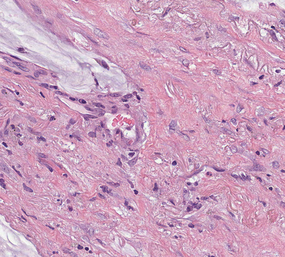
Tumor epithelial tissue: no
Tumor-associated stroma tissue: yes
Normal tissue: no